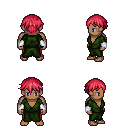
a pixel art fantasy rpg character, male body template, human, dark skin, green robe, red pants, ruby red short bangs hairstyle, white cloth bracers, four views (front, back, left, right), 2x2 character sprite sheet, small pixel art, hard edges, no anti-aliasing